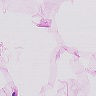
Metastatic tissue present: no